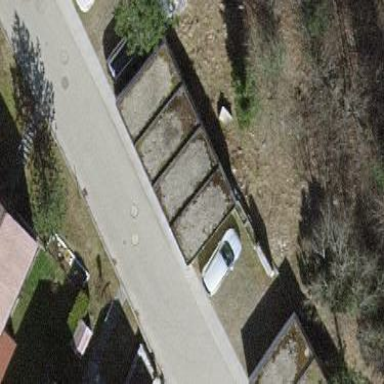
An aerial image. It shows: Flat roofed garages.